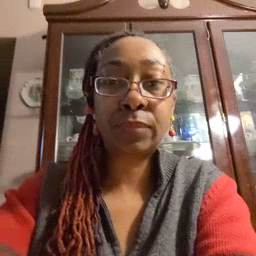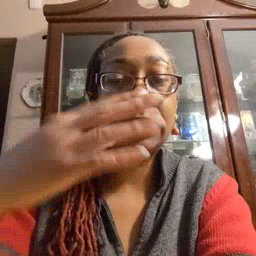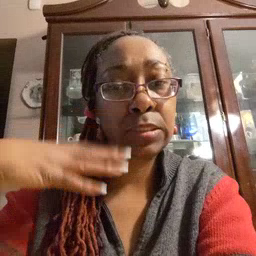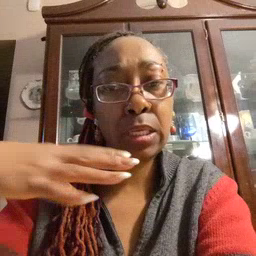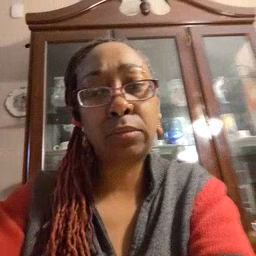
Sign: sad